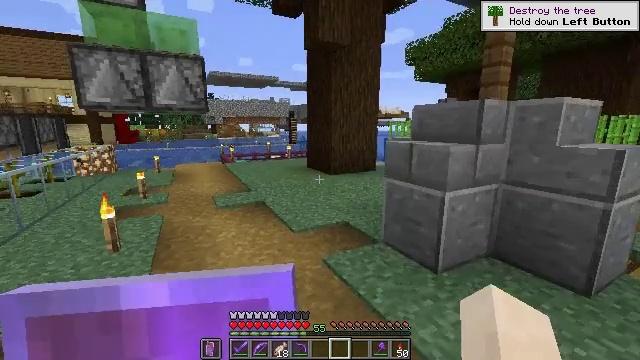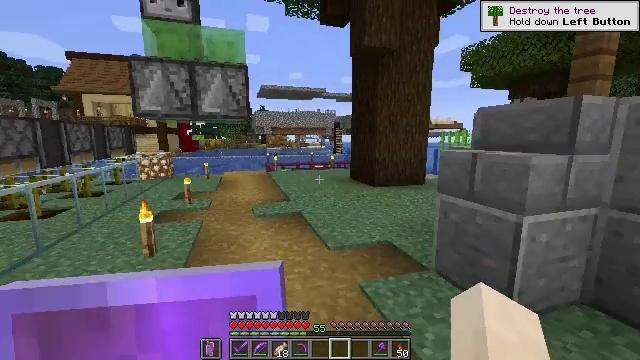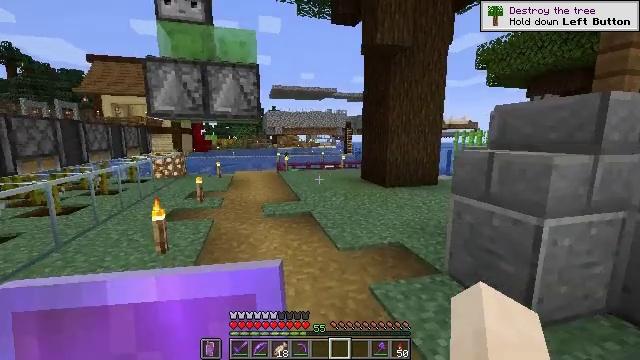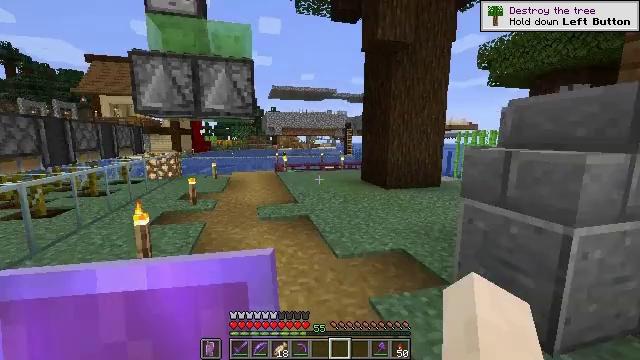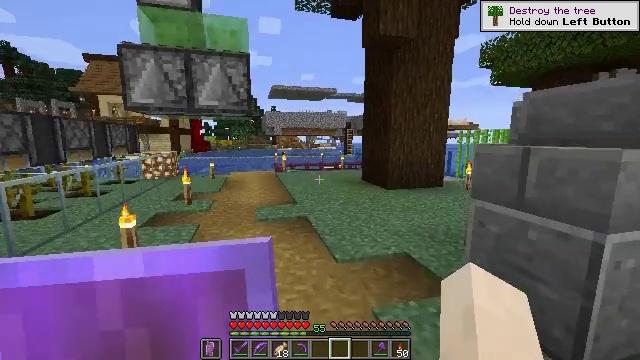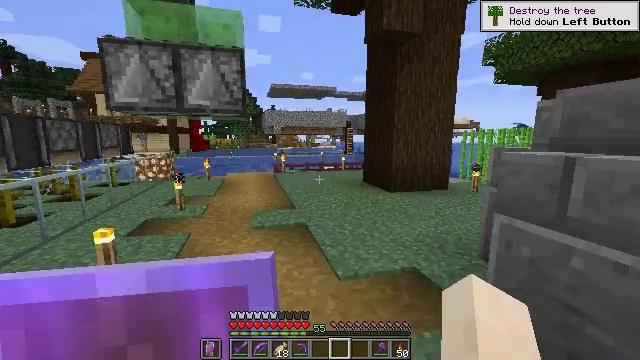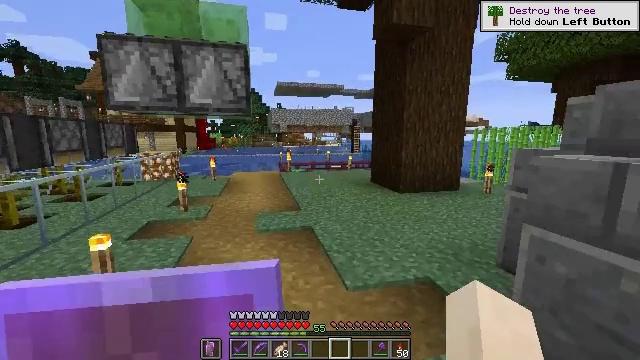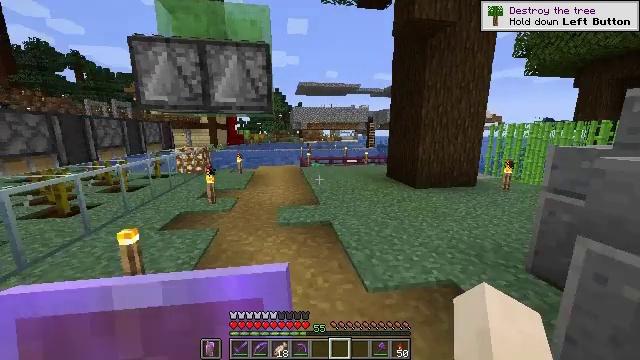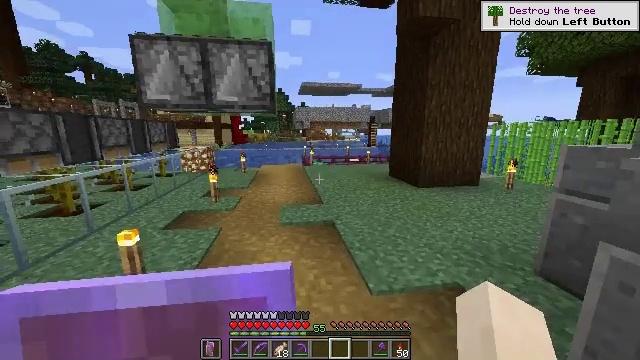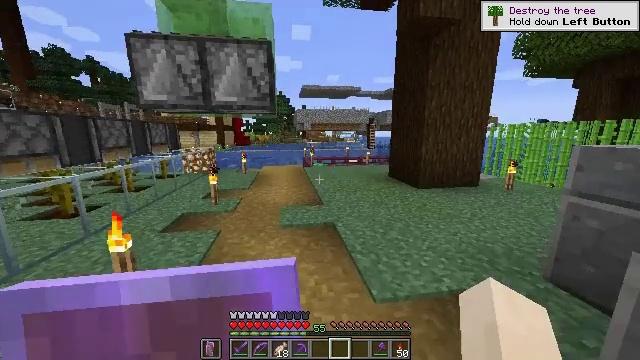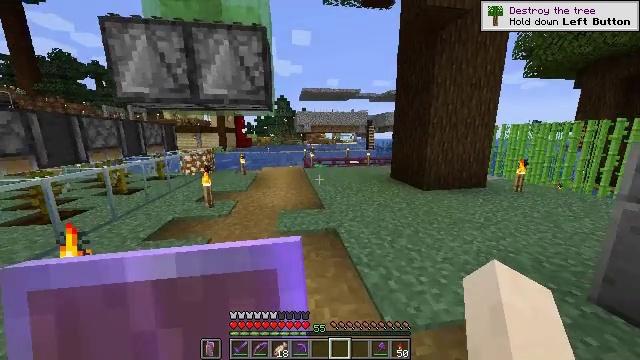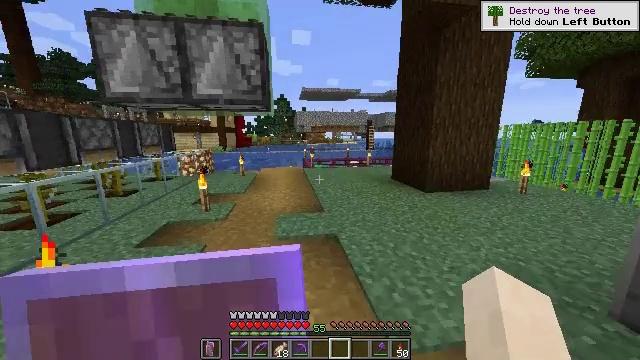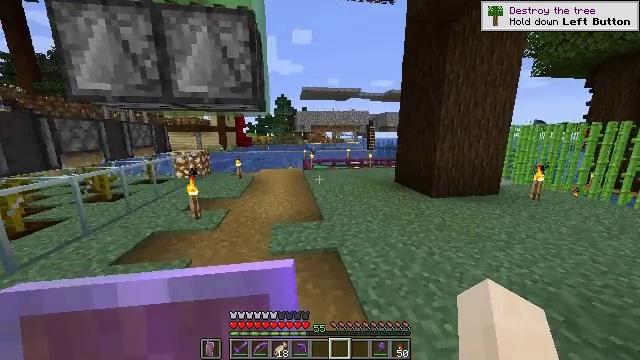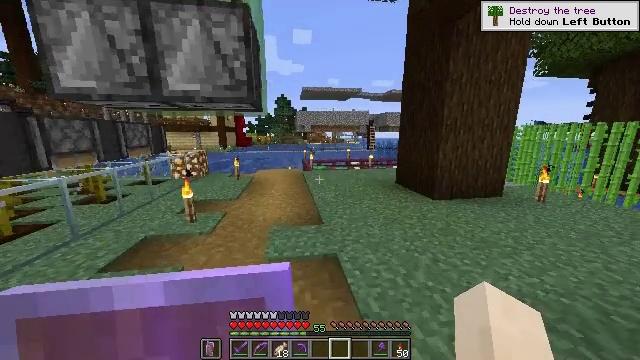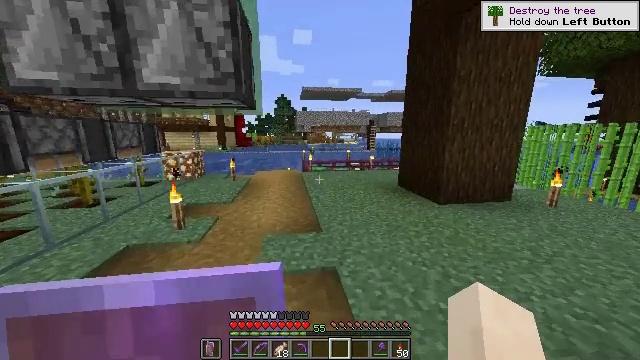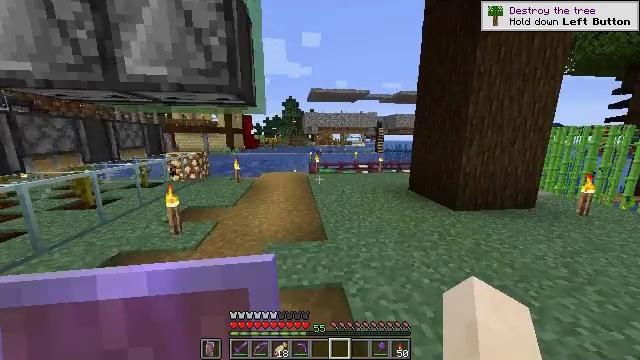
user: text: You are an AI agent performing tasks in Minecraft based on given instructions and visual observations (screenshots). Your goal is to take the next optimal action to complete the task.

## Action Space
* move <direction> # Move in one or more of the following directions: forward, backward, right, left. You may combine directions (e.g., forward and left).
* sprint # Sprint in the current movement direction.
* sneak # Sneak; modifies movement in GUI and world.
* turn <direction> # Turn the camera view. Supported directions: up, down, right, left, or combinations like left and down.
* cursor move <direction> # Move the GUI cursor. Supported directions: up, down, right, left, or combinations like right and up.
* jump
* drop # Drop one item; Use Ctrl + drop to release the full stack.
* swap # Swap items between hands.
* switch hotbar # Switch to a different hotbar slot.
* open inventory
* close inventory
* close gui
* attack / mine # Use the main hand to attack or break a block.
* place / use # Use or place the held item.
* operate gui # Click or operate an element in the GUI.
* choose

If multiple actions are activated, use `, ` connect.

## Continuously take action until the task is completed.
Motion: motion action
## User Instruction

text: Mine the sticky piston.
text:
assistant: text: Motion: move forward, turn left and up
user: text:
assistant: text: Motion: move forward, turn left
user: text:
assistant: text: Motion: move forward
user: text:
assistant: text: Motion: move forward
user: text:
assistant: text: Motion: move forward
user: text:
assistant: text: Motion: move forward, sprint, turn left
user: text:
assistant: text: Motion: move forward, sprint, turn left and down
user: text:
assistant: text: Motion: move forward, sprint
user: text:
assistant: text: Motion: move forward, sprint
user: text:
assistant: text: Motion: move forward, sprint
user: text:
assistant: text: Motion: move forward, sprint
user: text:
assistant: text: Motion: move forward, sprint
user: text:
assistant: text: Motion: move forward, sprint
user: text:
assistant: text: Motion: move forward, sprint
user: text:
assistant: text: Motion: move forward, sprint, turn left
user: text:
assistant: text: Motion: move forward, sprint, turn left and up
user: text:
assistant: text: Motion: move forward, sprint, turn left
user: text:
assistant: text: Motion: move forward, sprint, turn left
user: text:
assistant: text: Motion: move forward, sprint, turn left and down
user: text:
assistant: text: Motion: move forward, sprint, turn left
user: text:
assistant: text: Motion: move forward, sprint, turn left
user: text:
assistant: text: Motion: move forward, sprint
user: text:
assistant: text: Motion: move forward, sprint
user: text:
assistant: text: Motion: move forward, sprint
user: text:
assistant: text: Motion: move forward, sprint
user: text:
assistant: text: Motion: move forward, sprint
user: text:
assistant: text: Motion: move forward, sprint
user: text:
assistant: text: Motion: move forward, sprint
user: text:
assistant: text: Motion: move forward, sprint
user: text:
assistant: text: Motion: move forward, sprint